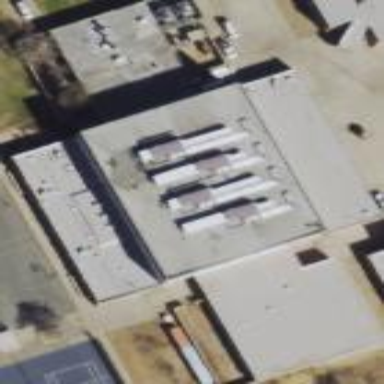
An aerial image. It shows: School building.